Aerial crown-view tile of a tropical tree (Barro Colorado Island, Panama), acquired 20250217:
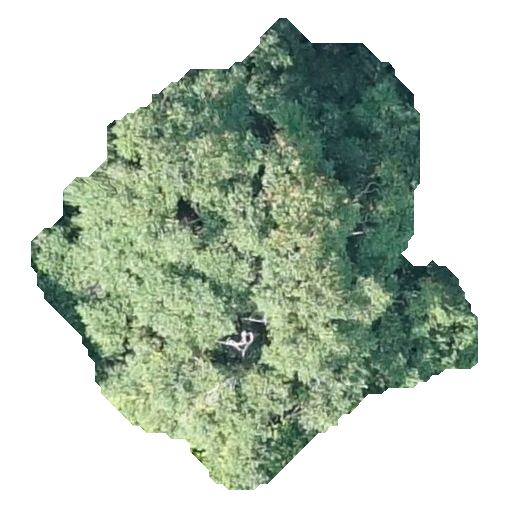
Species: Chrysophyllum cainito
GBIF accepted scientific name: Chrysophyllum cainito
Crown area: 189.911 m²